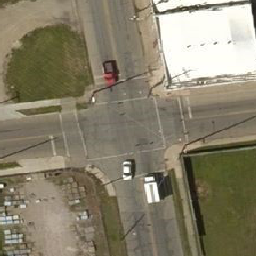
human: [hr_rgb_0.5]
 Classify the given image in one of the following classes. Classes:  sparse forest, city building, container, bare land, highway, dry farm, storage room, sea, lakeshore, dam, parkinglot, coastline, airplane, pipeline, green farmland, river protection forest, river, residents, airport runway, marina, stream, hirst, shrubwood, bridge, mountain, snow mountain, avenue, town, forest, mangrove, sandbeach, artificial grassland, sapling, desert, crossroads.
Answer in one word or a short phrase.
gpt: crossroads